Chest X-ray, PA view. Patient: 47 years old, sex F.
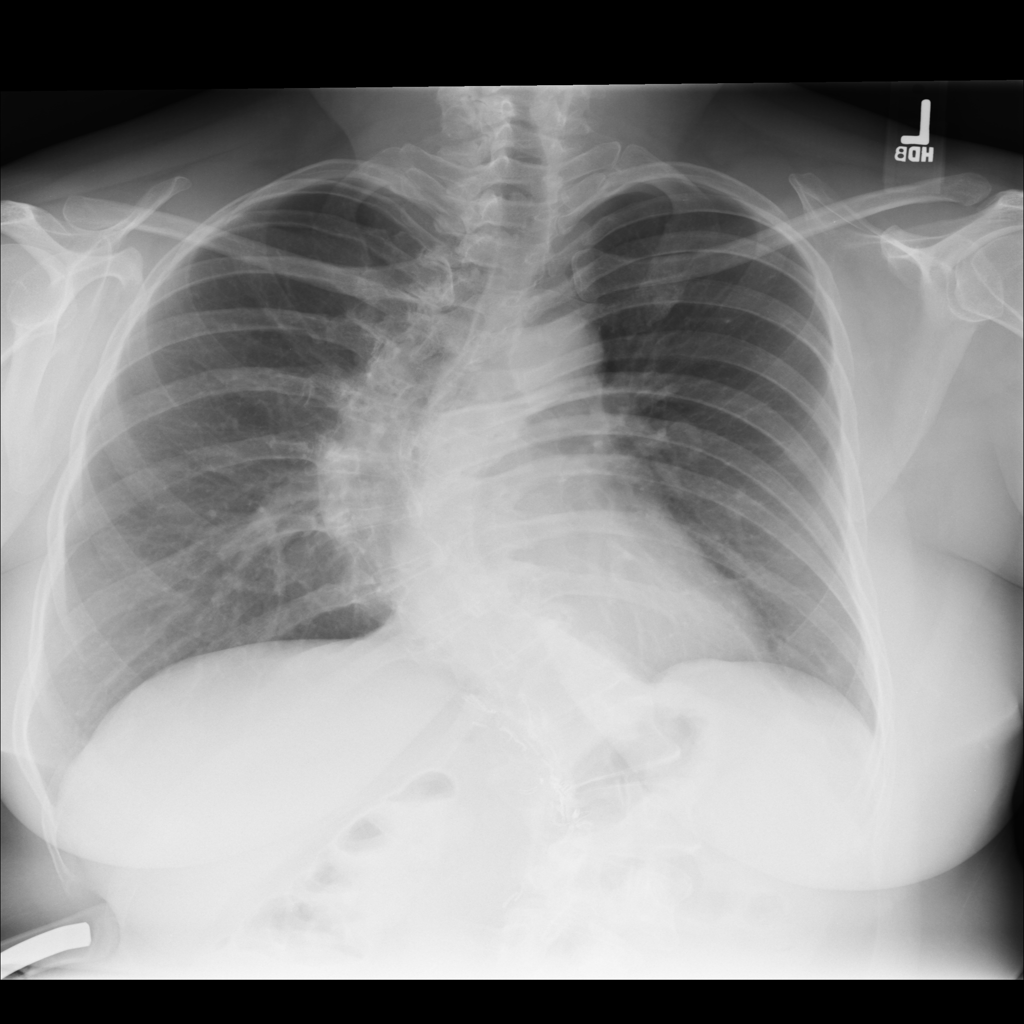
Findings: No Finding